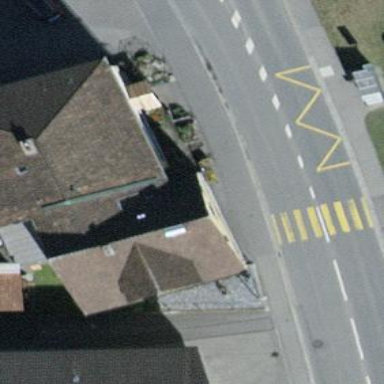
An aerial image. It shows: Hipped roof on apartment building.